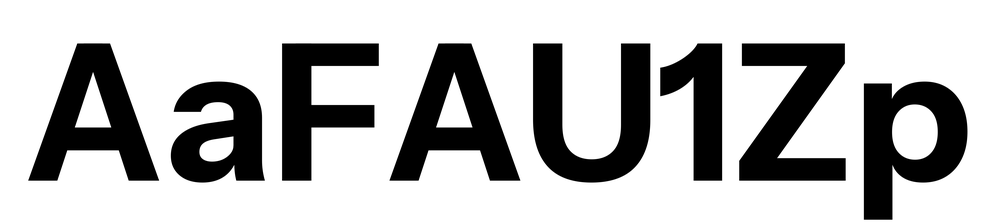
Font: InstrumentSans_Bold